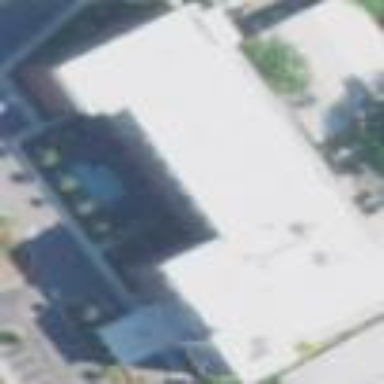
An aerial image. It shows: Hotel building.